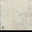
Piece: xx